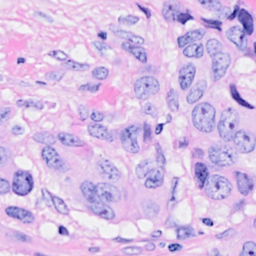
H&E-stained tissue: Breast